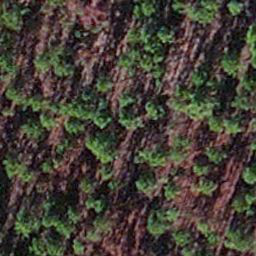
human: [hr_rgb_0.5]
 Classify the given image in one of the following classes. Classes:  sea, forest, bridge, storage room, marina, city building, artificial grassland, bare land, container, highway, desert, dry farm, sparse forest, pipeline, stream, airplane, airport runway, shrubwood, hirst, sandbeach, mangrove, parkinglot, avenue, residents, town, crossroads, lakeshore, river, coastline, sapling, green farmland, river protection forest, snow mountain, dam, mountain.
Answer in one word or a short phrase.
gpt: sapling